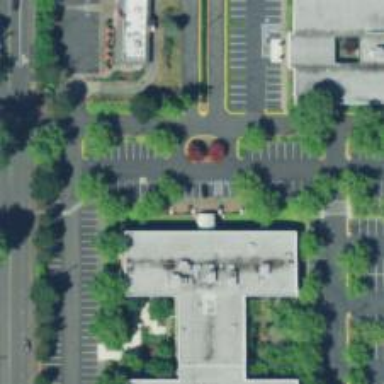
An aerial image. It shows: Parking space.